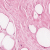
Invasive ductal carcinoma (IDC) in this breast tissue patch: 0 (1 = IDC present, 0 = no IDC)